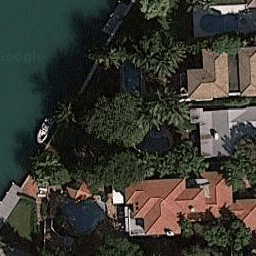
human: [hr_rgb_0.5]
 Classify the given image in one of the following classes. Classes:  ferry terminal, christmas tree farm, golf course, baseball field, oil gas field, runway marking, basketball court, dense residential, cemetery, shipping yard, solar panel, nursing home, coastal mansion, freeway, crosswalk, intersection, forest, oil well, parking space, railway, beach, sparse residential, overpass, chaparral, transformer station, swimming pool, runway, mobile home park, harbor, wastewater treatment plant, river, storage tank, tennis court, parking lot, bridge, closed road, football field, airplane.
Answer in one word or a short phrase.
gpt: coastal mansion